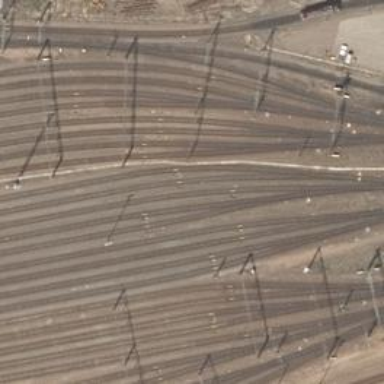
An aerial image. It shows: Railway yard used for servicing trains.